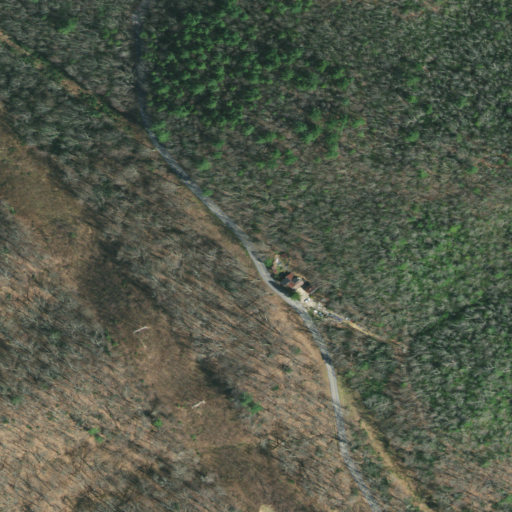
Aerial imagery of gap in Tennessee named Cedar Gap containing deciduous forest, mixed forest, and open development